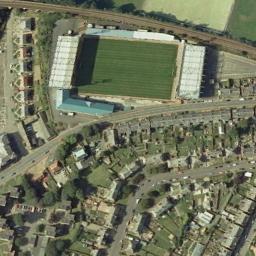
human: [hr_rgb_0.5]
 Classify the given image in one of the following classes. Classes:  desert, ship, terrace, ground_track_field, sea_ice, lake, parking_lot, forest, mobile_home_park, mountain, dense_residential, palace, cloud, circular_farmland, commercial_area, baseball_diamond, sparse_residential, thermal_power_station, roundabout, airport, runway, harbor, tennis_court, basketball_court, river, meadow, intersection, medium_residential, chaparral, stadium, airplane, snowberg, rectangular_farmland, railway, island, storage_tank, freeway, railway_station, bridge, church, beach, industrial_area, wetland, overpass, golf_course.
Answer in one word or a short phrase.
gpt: stadium